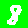
Digit: 8